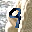
Label: 9